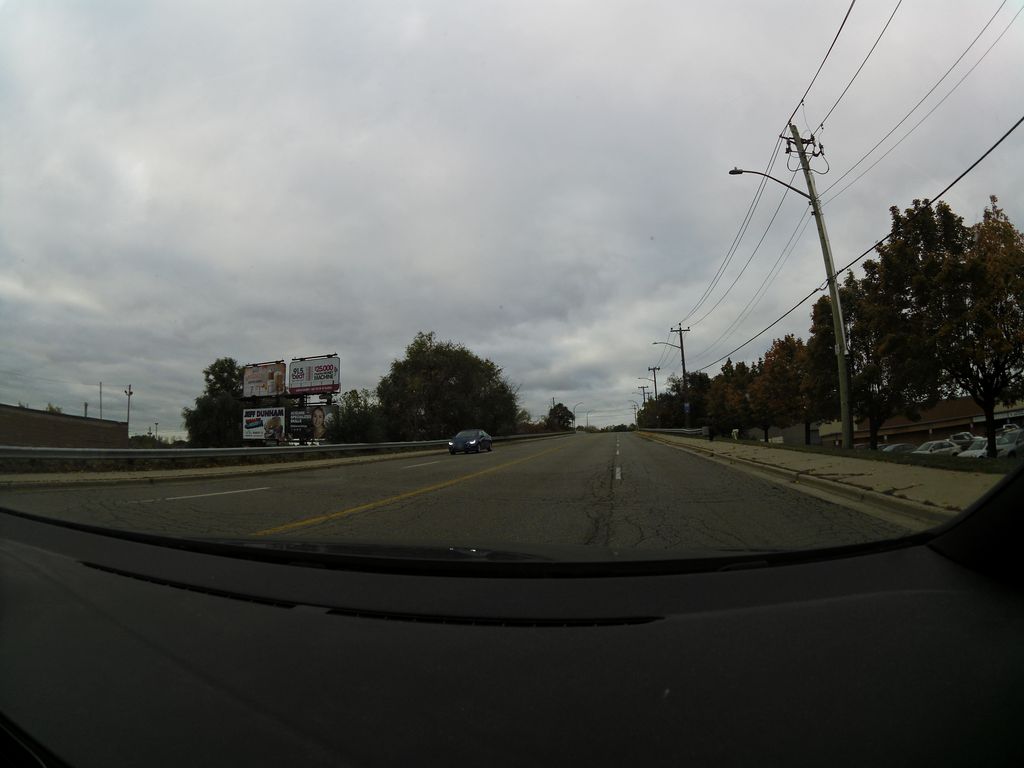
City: kitchener-waterloo